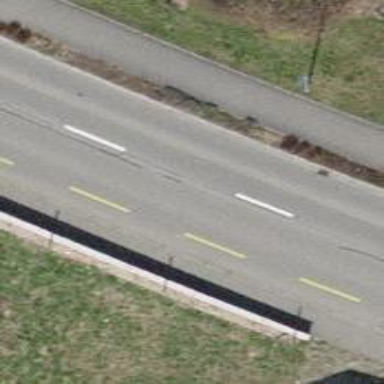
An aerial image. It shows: Primary highway with designated cycle lane.